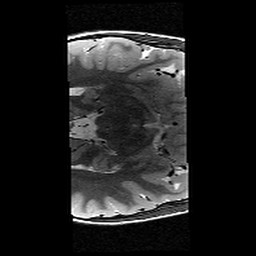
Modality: T2w
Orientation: axial
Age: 12
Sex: female
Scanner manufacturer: siemens
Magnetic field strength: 3 T
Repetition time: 9.23 s
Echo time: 0.067 s